Question: I am attempting to do the following question and am stuck on part 1 where I am asked to fit the regression model and interpret the results. I was taught how to do this for a model with just B1 and linear (t-1978), but now with B2(t-1978)^2 I am confused how to do it?
'''
library(climate) #R package of choice for Time series module
trend= time(co2) - 1978
#Turn months to factors
M = factor(cycle(co2))
reg = lm(co2 ~ time ( co2 ) + I( time (co2)^2) + trend + M,
na.action = NULL)
summary(reg)
'''
I have tried the above and my trend is 'NA' so it is clearly wrong
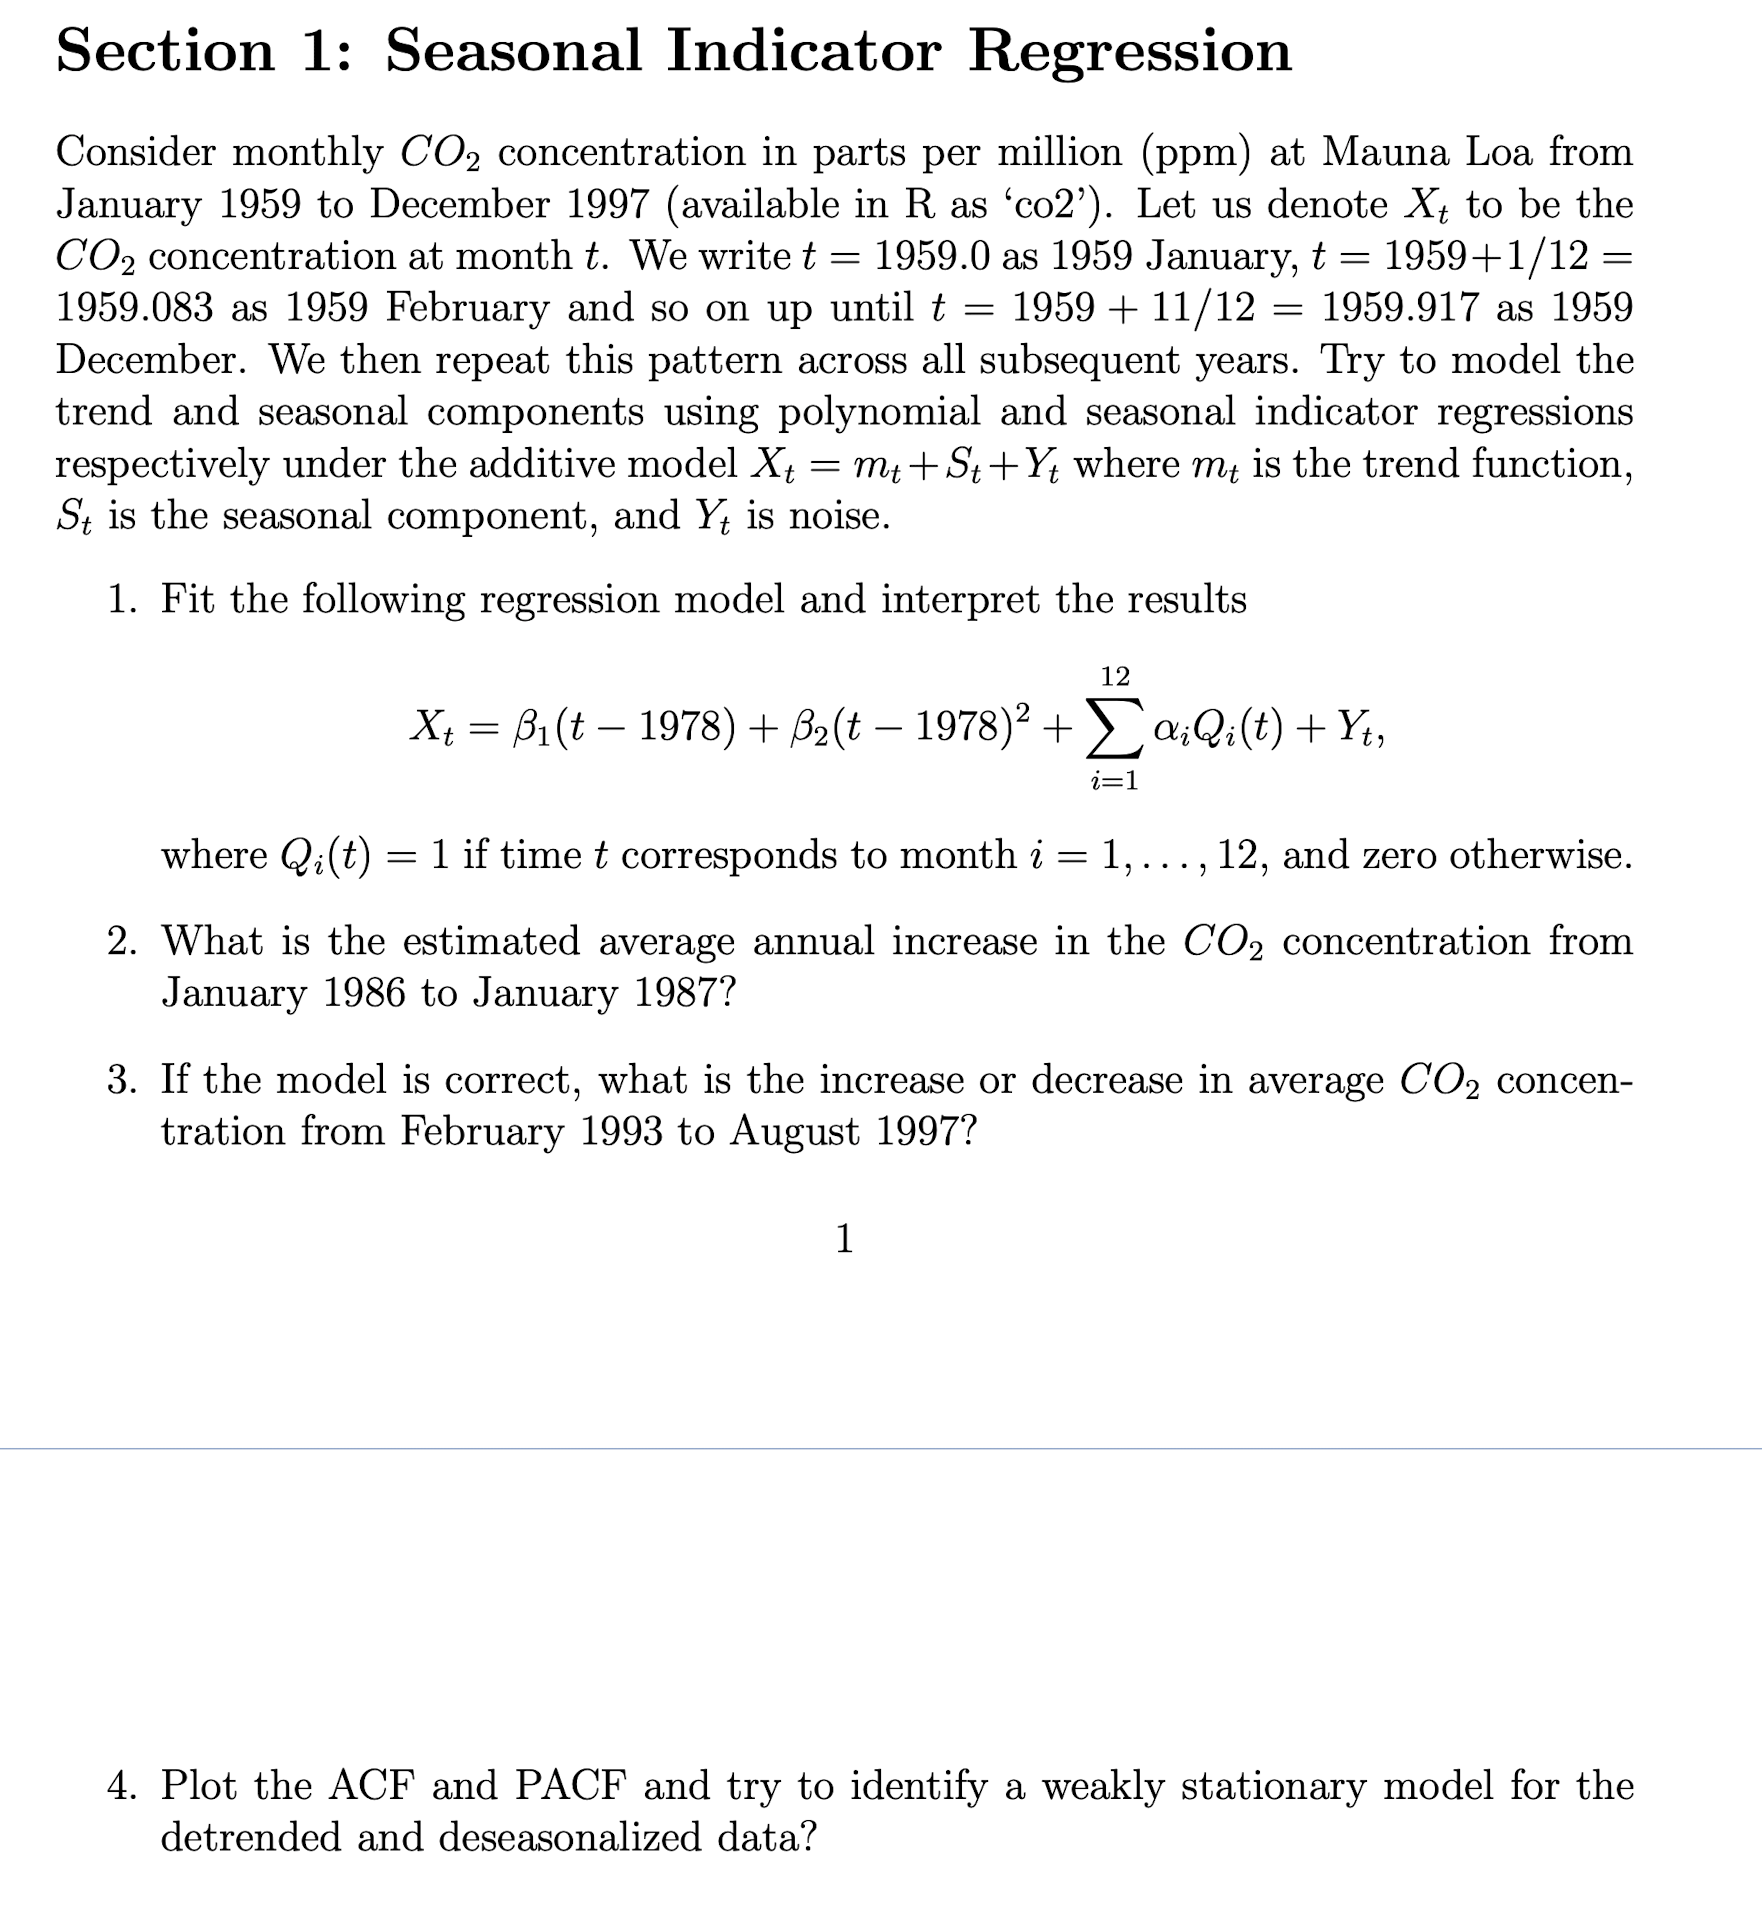
Answer: You seem pretty close (I was confused by the 'cycle(co2)', 'time(co2)' calls, which are working with 'ts' objects. If I put in 'trend' instead of 'time(co2)' I get sensible answers ...
'''
reg = lm(co2 ~ trend + I(trend^2) + M, na.action = NULL)
'''